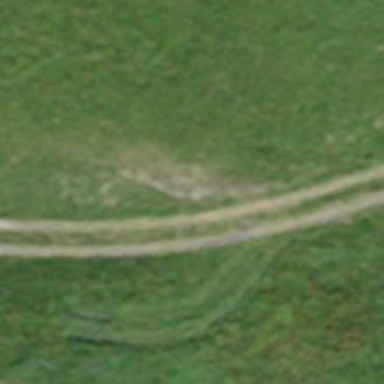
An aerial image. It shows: Track with grade5 tracktype.